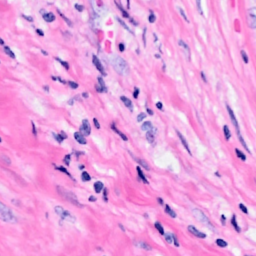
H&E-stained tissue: Breast